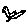
Label: bird